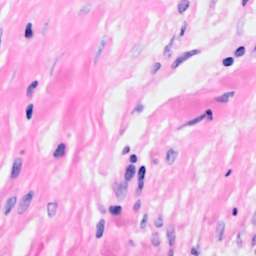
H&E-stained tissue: Breast